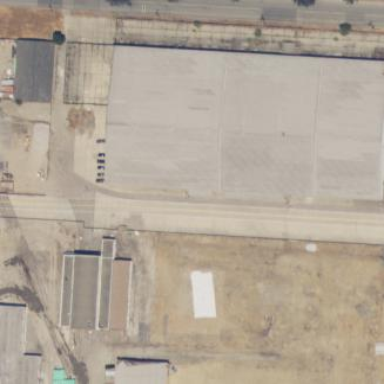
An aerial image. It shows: Warehouse.